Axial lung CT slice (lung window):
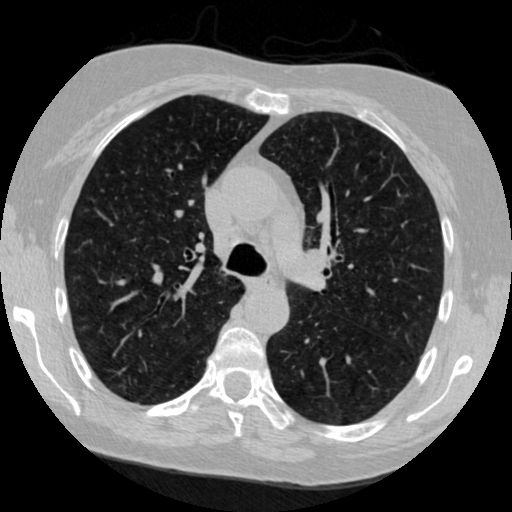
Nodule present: no